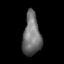
Tissue: lung
Cell type: Epithelial cells
Senescence score: 0.2414
Nuclear area (px): 746
Mean DAPI intensity: 111.508